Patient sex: M
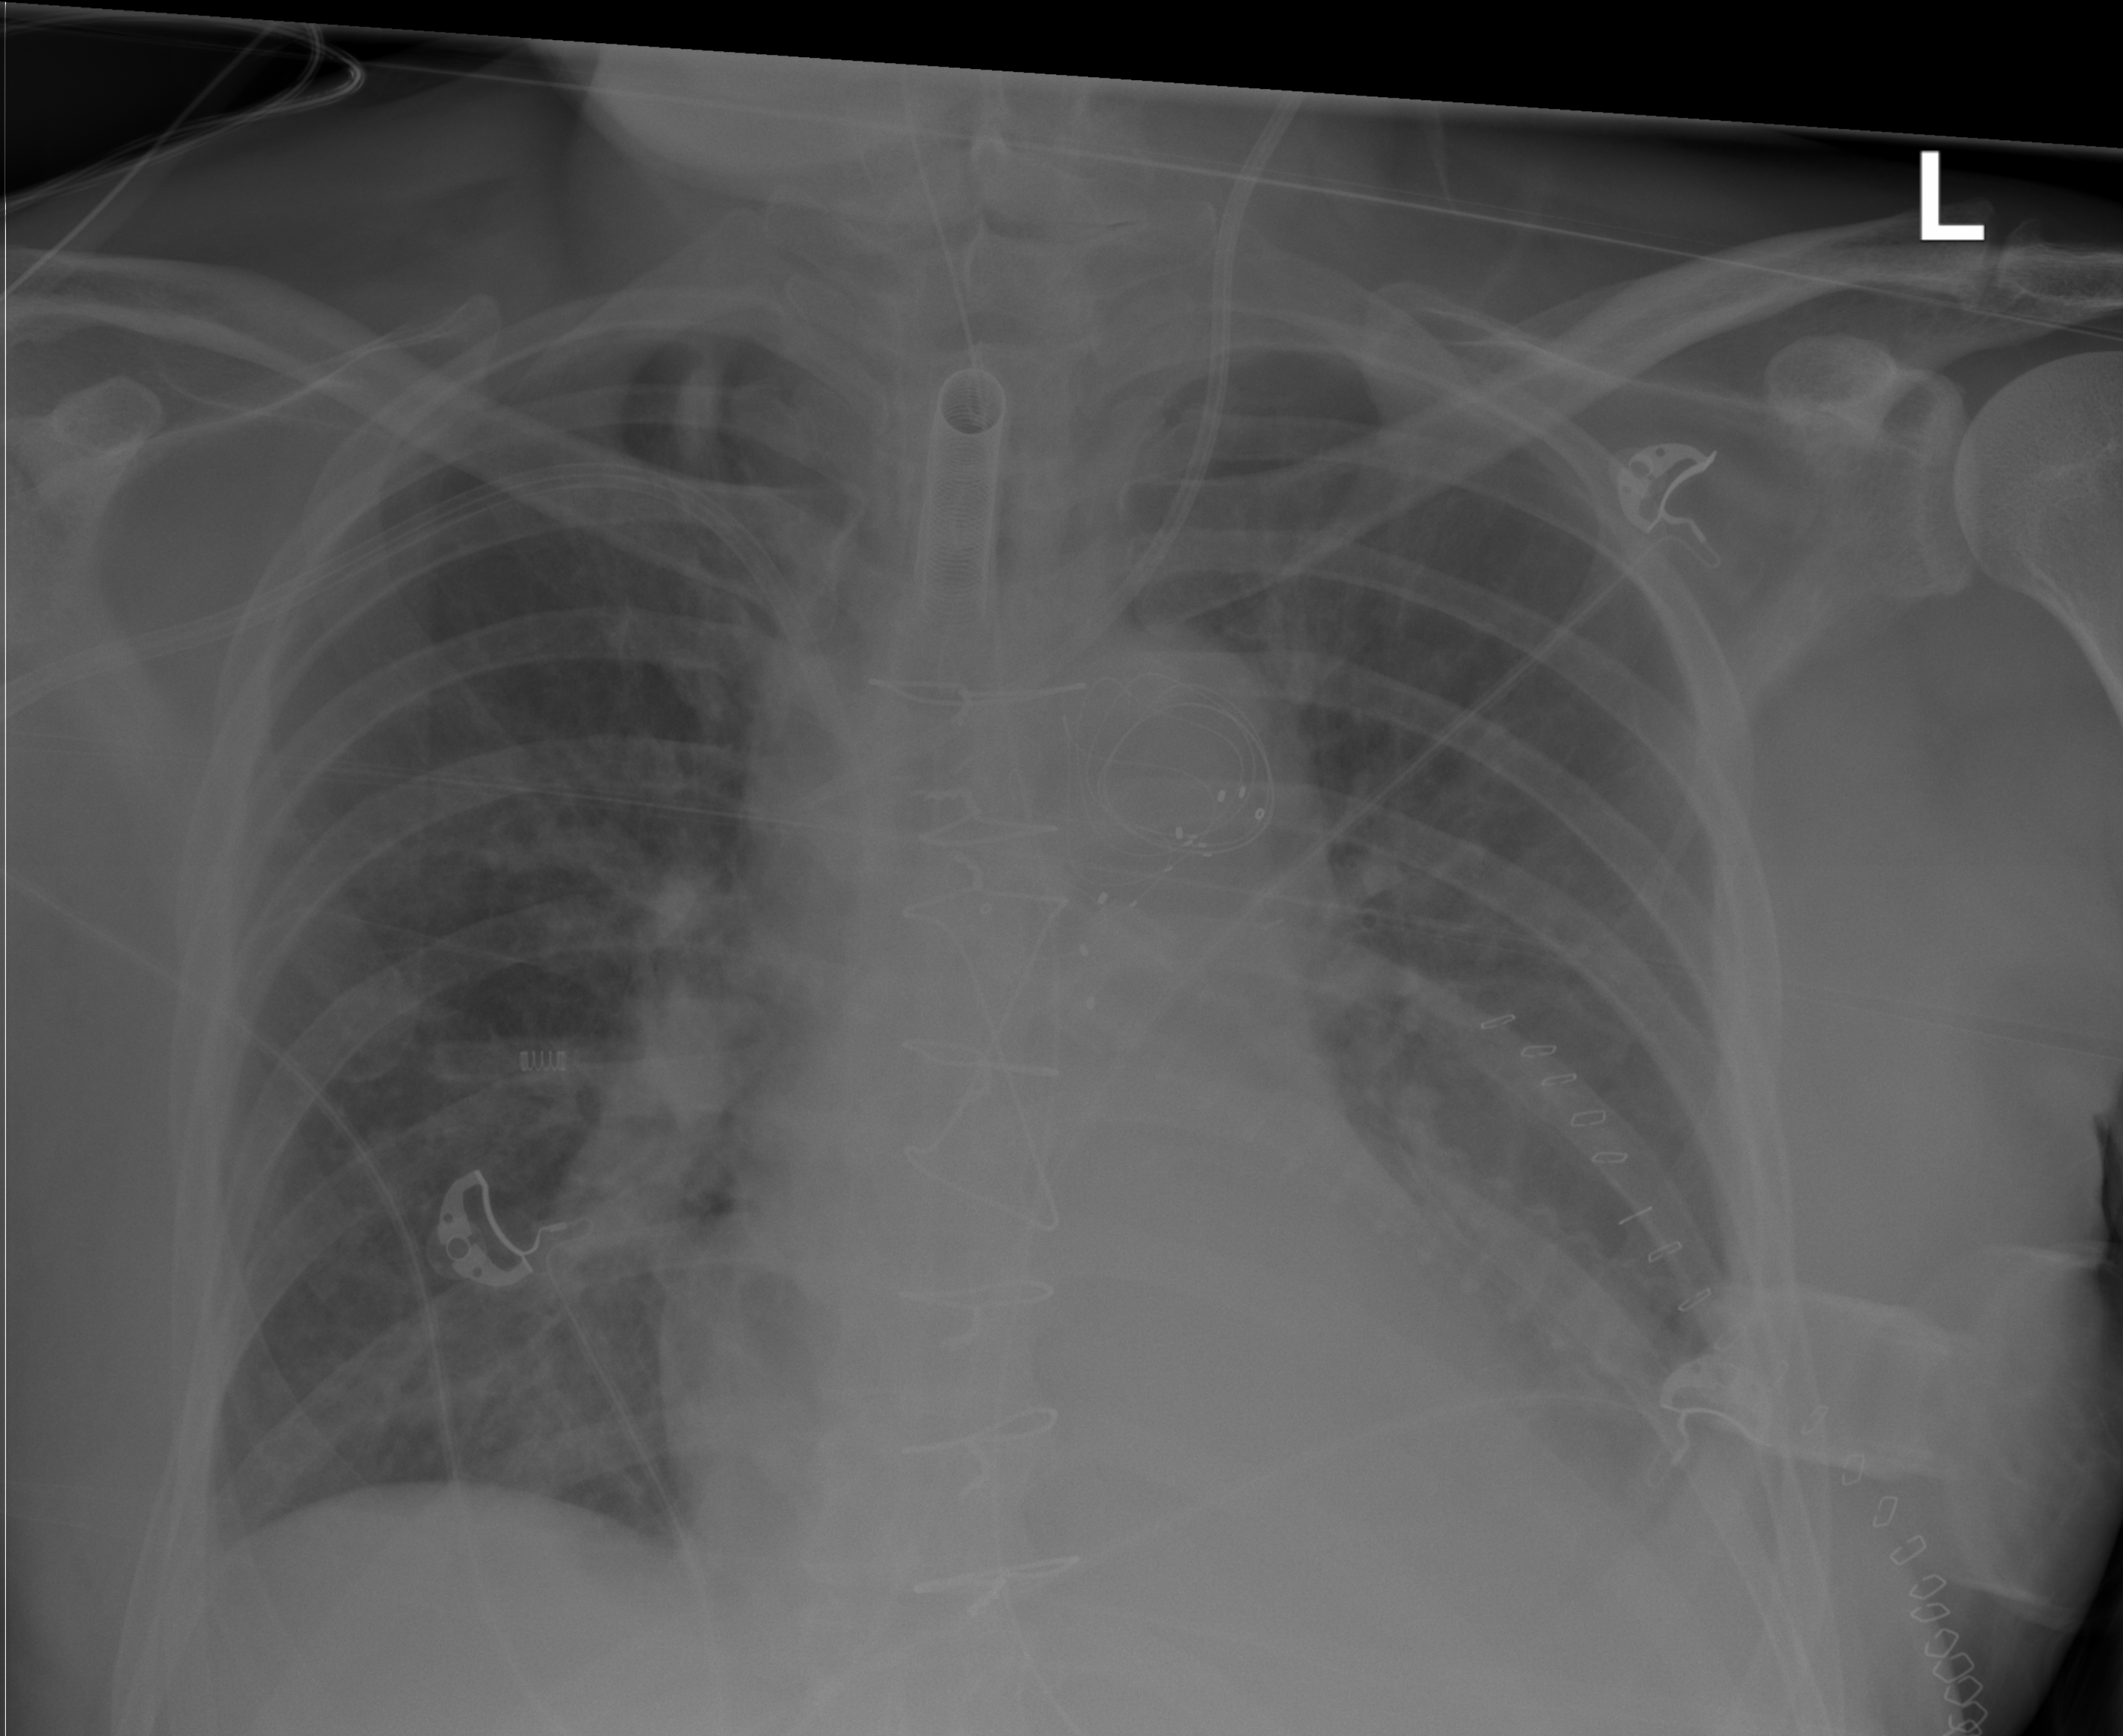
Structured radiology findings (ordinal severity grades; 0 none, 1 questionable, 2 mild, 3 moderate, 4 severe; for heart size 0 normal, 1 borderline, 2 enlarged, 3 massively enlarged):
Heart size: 2
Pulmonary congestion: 2
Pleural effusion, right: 0
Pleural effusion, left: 2
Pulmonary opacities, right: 2
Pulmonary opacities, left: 0
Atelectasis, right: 0
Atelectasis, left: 2